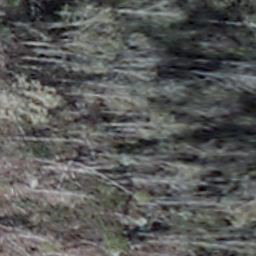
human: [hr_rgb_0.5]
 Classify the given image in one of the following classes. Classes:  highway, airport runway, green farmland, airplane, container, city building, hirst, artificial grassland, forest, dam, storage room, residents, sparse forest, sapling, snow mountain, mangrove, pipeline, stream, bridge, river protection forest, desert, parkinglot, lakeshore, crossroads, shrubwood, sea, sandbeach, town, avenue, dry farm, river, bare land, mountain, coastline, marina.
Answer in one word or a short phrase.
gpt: shrubwood